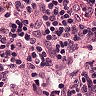
Metastatic tissue present: no